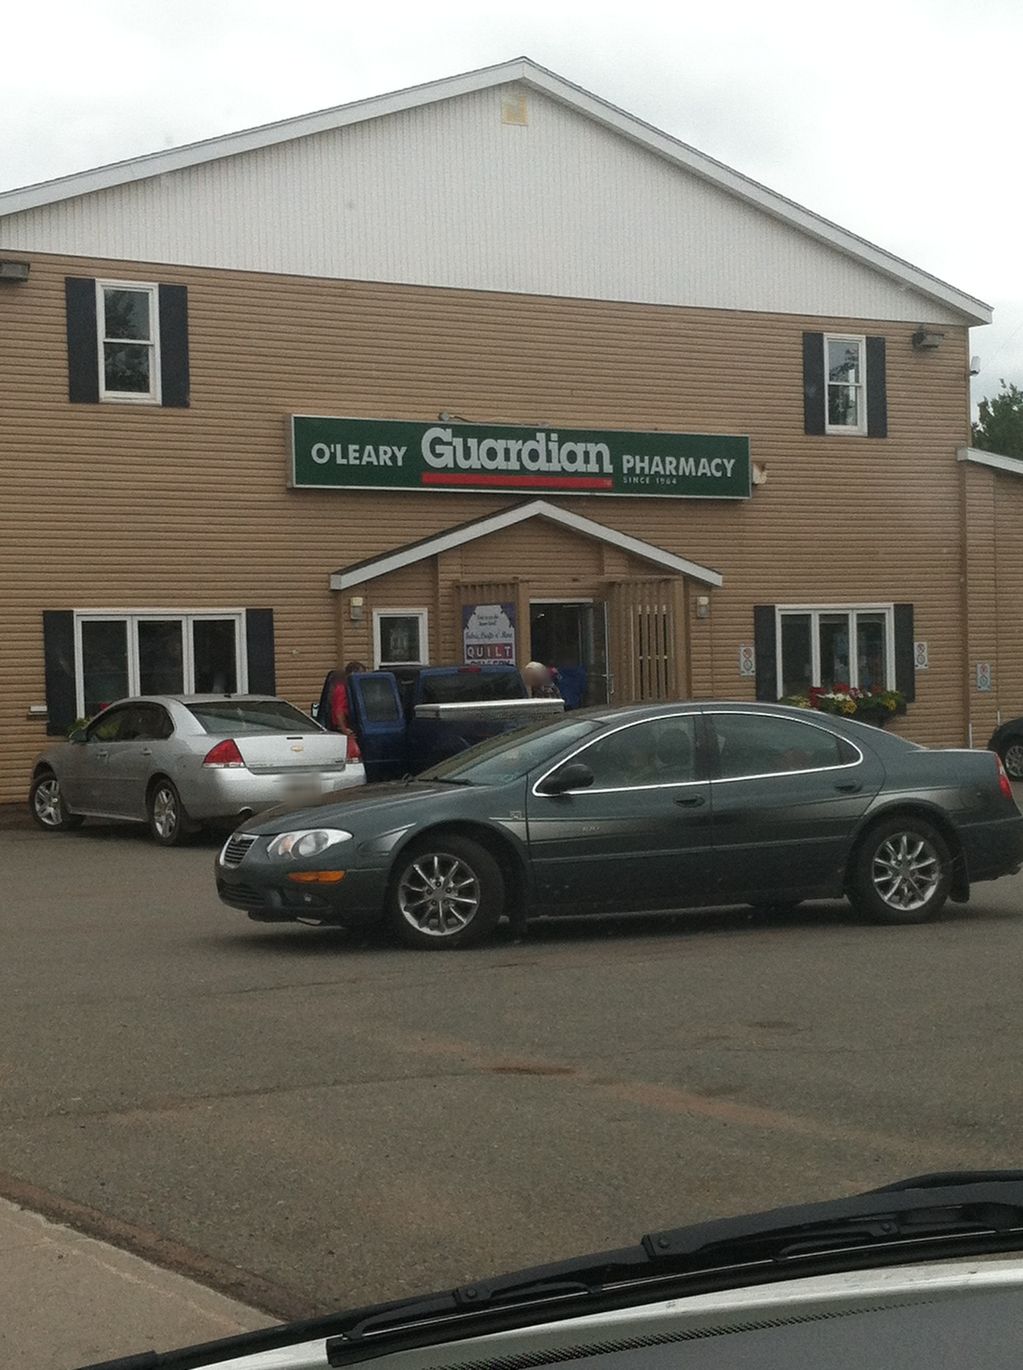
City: charlottetown